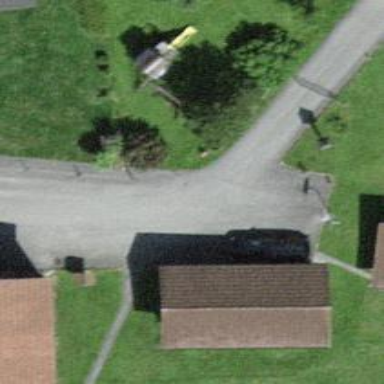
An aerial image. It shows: Alley classified as service road.